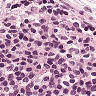
Metastatic tissue present: no